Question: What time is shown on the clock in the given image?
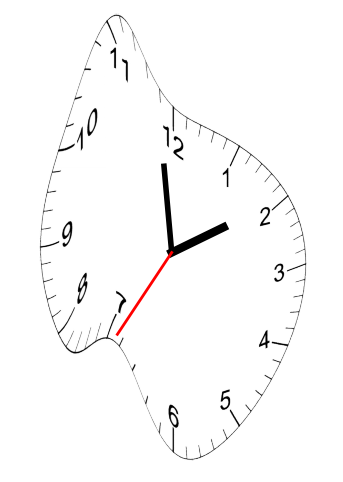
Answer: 01:58:35